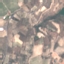
Land use / land cover class: PermanentCrop